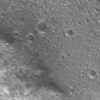
Atmospheric dust classification: not_dusty